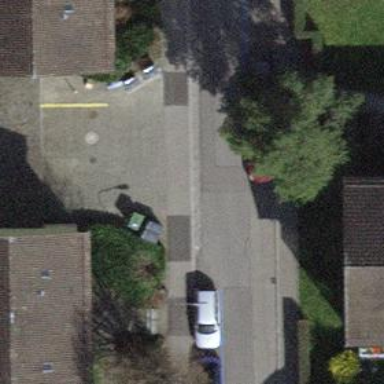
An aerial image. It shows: Residential road with asphalt surface. Both sides have sidewalks.